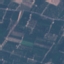
Land use / land cover class: PermanentCrop